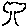
Label: tree